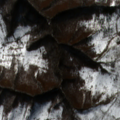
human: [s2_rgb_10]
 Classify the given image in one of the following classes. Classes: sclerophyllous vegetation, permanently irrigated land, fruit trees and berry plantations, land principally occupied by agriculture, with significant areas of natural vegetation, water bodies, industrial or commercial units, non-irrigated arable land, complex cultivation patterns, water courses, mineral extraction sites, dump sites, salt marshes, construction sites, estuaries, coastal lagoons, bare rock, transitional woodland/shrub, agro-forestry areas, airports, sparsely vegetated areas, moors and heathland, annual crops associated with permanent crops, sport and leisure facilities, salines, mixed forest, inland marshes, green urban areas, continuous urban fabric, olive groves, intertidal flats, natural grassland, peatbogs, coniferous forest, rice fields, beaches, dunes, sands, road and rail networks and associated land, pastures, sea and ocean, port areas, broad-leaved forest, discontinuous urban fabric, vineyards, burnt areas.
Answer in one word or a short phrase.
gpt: pastures, broad-leaved forest, natural grassland